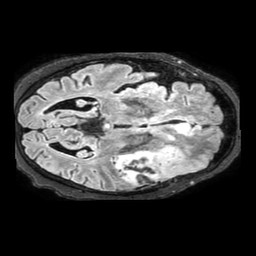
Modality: FLAIR
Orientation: axial
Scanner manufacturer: philips
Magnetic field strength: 3 T
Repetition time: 4.8 s
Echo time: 0.34 s